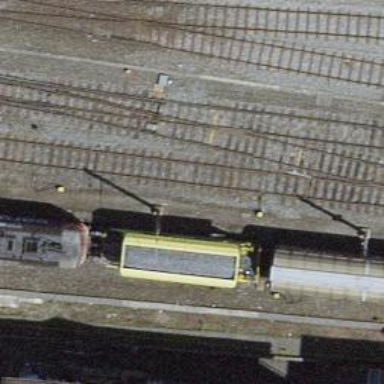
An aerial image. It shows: Railway switch.